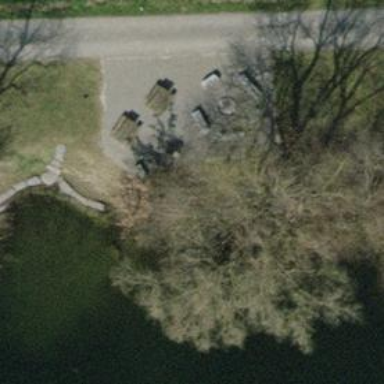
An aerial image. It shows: Bench.